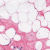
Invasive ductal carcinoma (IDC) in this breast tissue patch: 0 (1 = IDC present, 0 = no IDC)